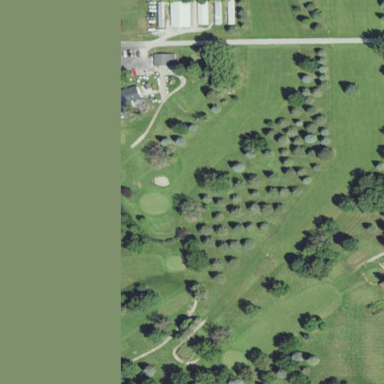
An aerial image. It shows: Golf course surrounded by greenery.